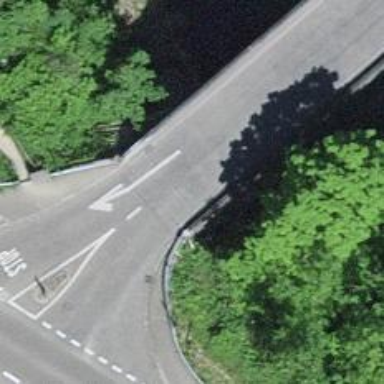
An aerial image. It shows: Tertiary road on asphalt surface that goes over bridge. There are no sidewalks.